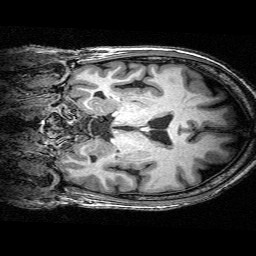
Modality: T1w
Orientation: coronal
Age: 67
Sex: male
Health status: ill
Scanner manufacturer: siemens
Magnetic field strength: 3 T
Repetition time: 0.0025 s
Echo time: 0.00336 s